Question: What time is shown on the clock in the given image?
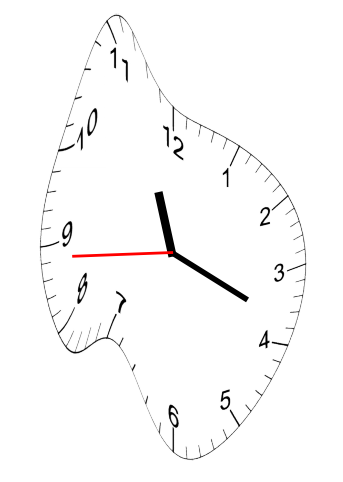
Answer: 11:18:44